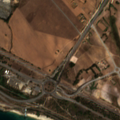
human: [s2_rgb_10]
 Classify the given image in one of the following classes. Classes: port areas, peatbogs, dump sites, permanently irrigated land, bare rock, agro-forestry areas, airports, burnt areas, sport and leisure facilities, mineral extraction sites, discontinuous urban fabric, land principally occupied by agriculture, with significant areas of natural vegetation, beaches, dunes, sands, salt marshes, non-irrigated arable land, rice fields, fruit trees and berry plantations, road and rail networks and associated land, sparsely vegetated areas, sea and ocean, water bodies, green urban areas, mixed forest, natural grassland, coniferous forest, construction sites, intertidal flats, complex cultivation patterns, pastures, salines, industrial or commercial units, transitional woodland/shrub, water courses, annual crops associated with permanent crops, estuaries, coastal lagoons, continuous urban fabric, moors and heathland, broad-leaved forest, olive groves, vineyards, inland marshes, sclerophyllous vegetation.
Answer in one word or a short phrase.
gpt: industrial or commercial units, non-irrigated arable land, land principally occupied by agriculture, with significant areas of natural vegetation, moors and heathland, sea and ocean